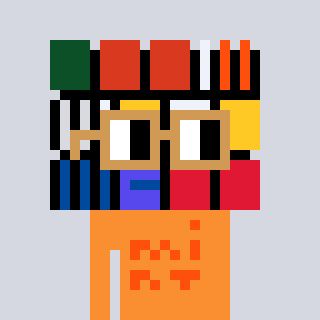
a pixel art character with square brown glasses, a abstract-shaped head and a orange-colored body on a cool background